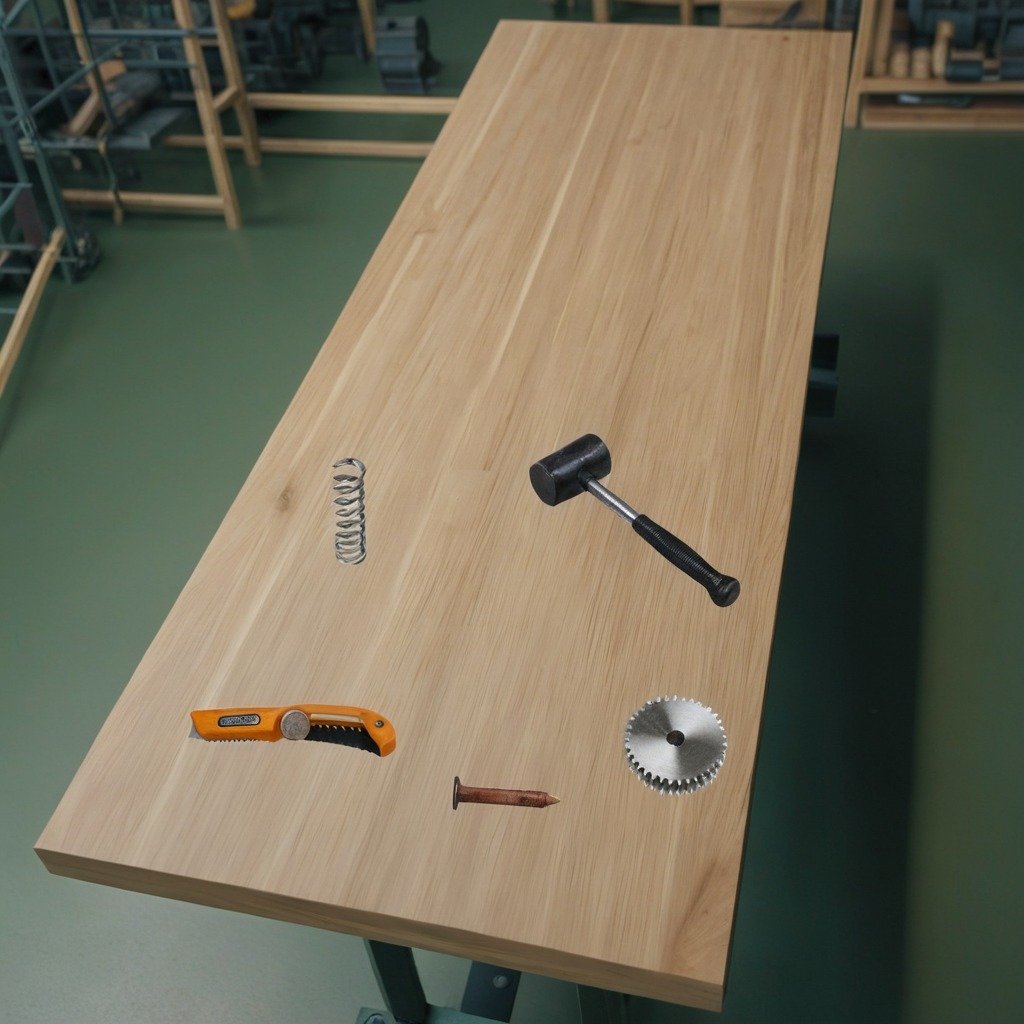
A steel gear with teeth, a utility knife, a hammer, an iron nail, and a coiled metal spring are lying on the workbench inside a coastal fishing gear workshop.